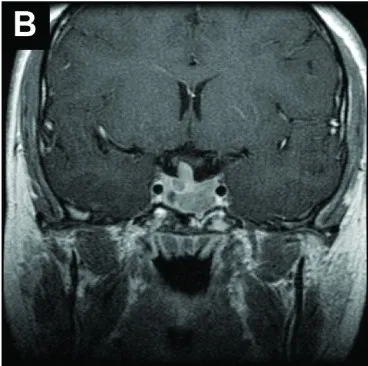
Coronal T1.
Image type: radiology (mri)